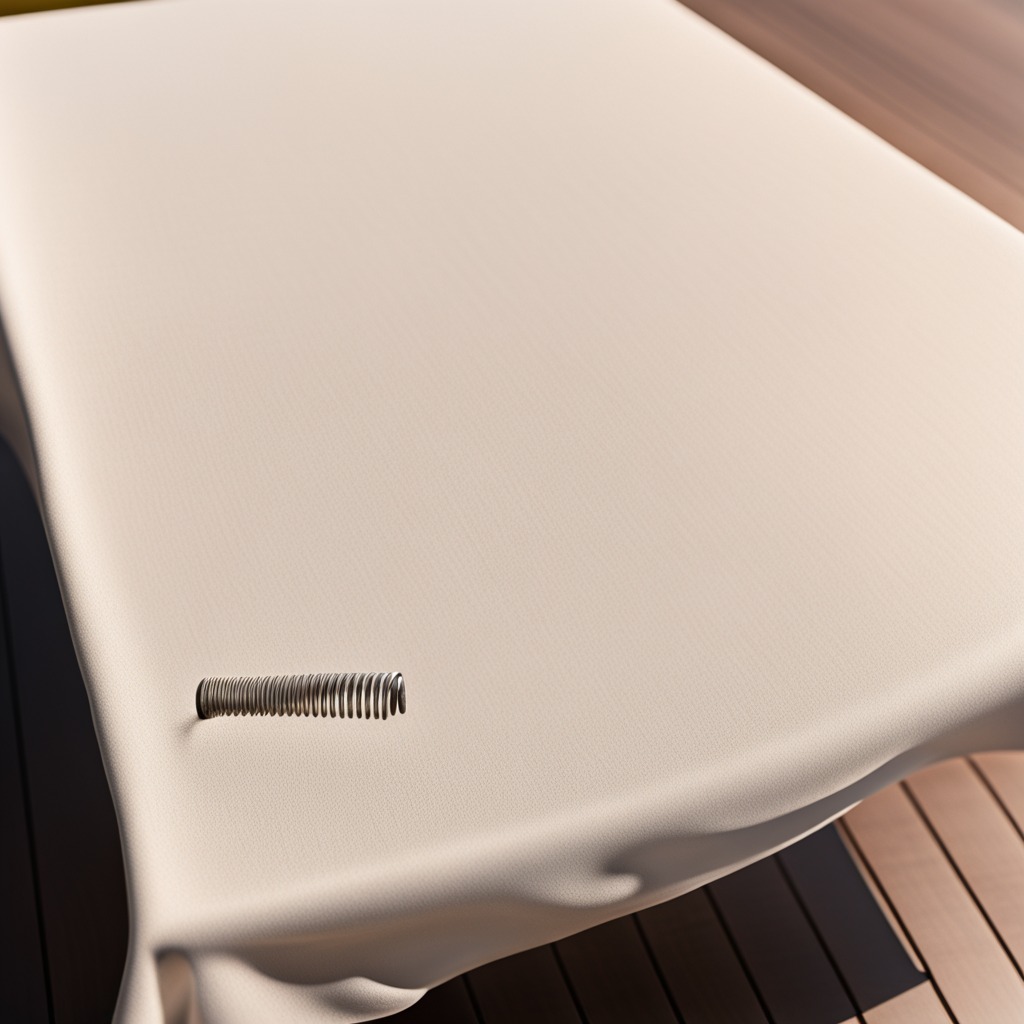
A coiled metal spring is lying on a wooden table in an outdoor workshop.